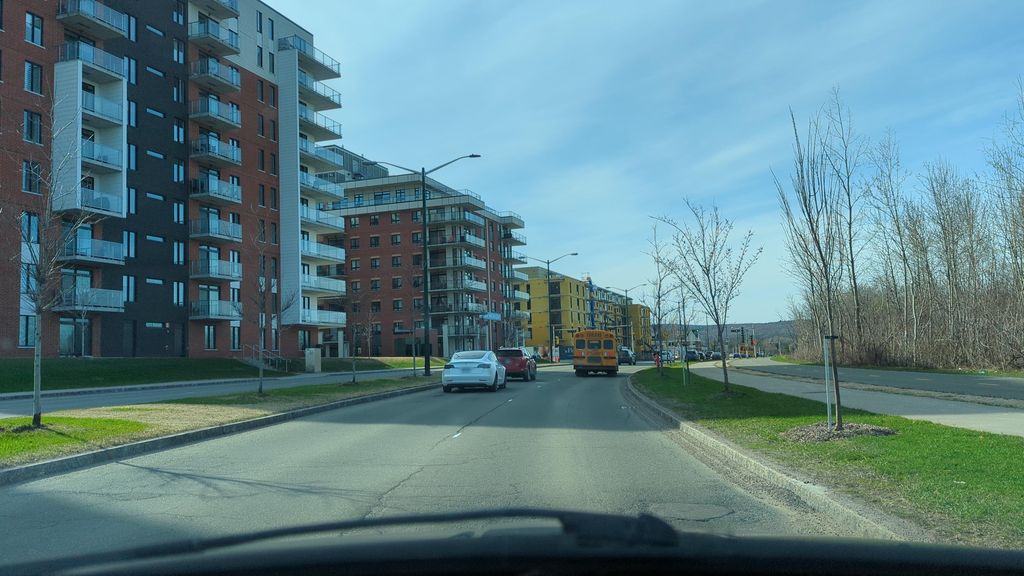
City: quebec_city